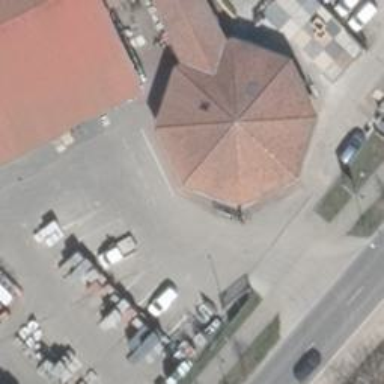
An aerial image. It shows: Trade shop.